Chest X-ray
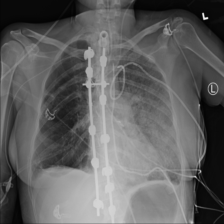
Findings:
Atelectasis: negative
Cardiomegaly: negative
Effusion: negative
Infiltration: positive
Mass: negative
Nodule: negative
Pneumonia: negative
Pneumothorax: negative
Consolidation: negative
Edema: negative
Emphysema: negative
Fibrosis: negative
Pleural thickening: negative
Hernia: negative